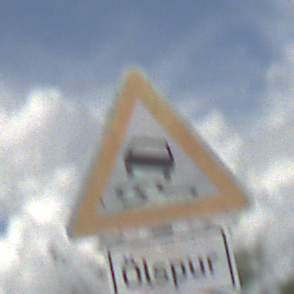
Verkehrszeichen: SchleuderOderRutschgefahr
Zusatzzeichen unten: HinweiseAufGefahrenDurchVerbaleAngabe1
Umgebung: Outdoor, Nature
Tageszeit: Midday
Wetter: PartlyCloudy
Licht: Natural
Jahreszeit: NotSpecified
Kontrast: HighContrast